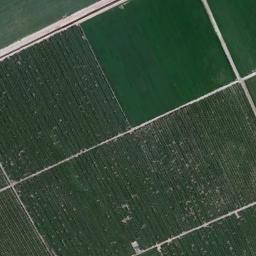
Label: rectangular_farmland